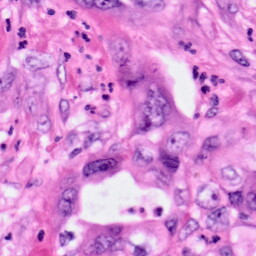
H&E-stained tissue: Pancreatic